Question: I'm building a GUI using gWidgetsRGtk2 and am having trouble making a ggplot appear on the click of a gbutton. The plotting function works by itself (i.e. when you type "plotData()"), but I can't get it to work with gWidgets. Is there some compatibility issue with gWidgets and ggplot2, or am I not calling the function correctly? I've stripped everything else from the GUI to make the code shorter and simpler. Here's what the plot should look like:

'''
library(ggplot2)
library(gWidgets)
library(gWidgetsRGtk2)
require(gWidgets)
options("guiToolkit"="RGtk2")
X<-cbind(runif(120,min=-22,max=-17),runif(120,min=6,max=12))
MU<-matrix(c(-18.96,-15.86,-24.67,4.04,13.57,9.69),nrow=3,ncol=2)
SIG<-matrix(c(0.6,0.77,0.85,0.85,0.55,0.90),nrow=3,ncol=2)
plotData = function(h,...)
{
C_err <- 0.3
N_err <- 1.0
df <- data.frame(x = X[,1],
y = X[,2],
ymin = X[,2] - N_err,
ymax = X[,2] + N_err,
xmin = X[,1] - C_err,
xmax = X[,1] + C_err)
df_MU <- data.frame(x=MU[,1], y=MU[,2],
ymin = MU[,2] - SIG[,2],
ymax = MU[,2] + SIG[,2],
xmin = MU[,1] - SIG[,1],
xmax = MU[,1] + SIG[,1])
ggplot(data = df,aes(x = x,y = y)) +
geom_point() +
geom_errorbar(aes(ymin = ymin,ymax = ymax)) +
geom_errorbarh(aes(xmin = xmin,xmax = xmax)) +
geom_pointrange(data=df_MU,aes(ymin=ymin,ymax=ymax),colour=c('red','blue','green'),size=1) +
geom_errorbarh(data=df_MU,aes(xmin=xmin,xmax=xmax),colour=c('red','blue','green'),size=1,height=0) +
ggtitle("Isotope Data") +
ylab("d15N (%)") +
xlab("d13C (%)") +
theme_bw()
}
win<-gwindow()
grp_all <- ggroup(container=win, horizontal=F)
plot_button <- gbutton(
text = "Plot data",
container = grp_all,
expand = TRUE,
handler = plotData
)
'''
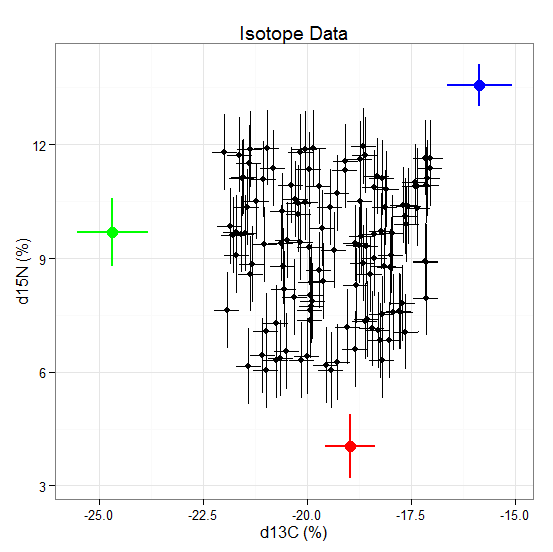
Answer: When using RGui you should change 'ggplot(...)' to 'print(ggplot(...))' in your 'plotData' function. However, that is not enough when using R Studio and you should also type a blank line, i.e. press 'enter' in the console after clicking the 'Plot data' button.